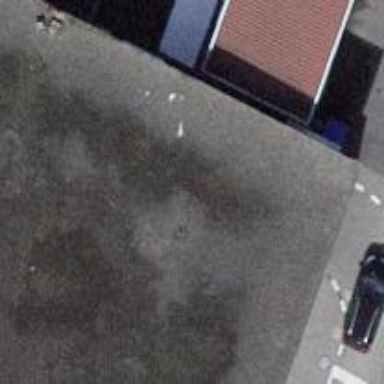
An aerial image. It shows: Car wash facility.